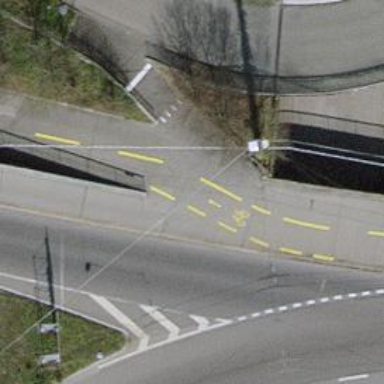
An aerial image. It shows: Pedestrian path with asphalt surface.